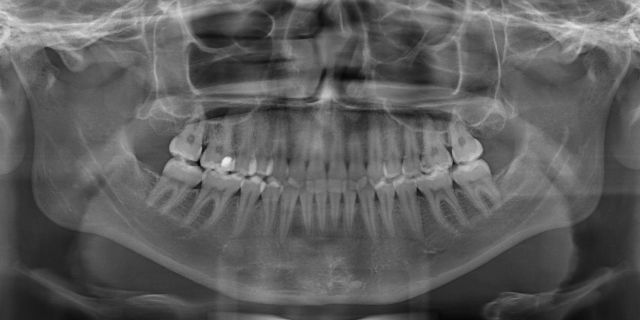
adult